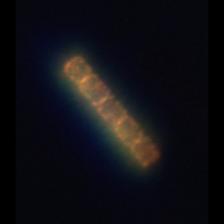
Taxon: Lauderia_Hemiaulus
Group: Diatoms